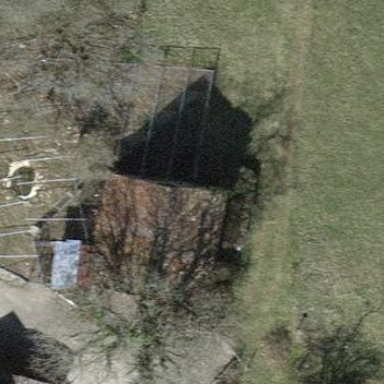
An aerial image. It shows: White barn with gabled roof made of roof tiles. The roof is oriented along the building.